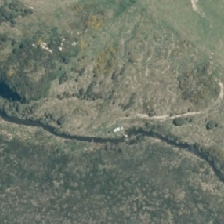
Land cover: grose_broom